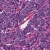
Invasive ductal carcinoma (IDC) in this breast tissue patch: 1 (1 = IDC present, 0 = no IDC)